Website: lowes
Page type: delivery-shipping
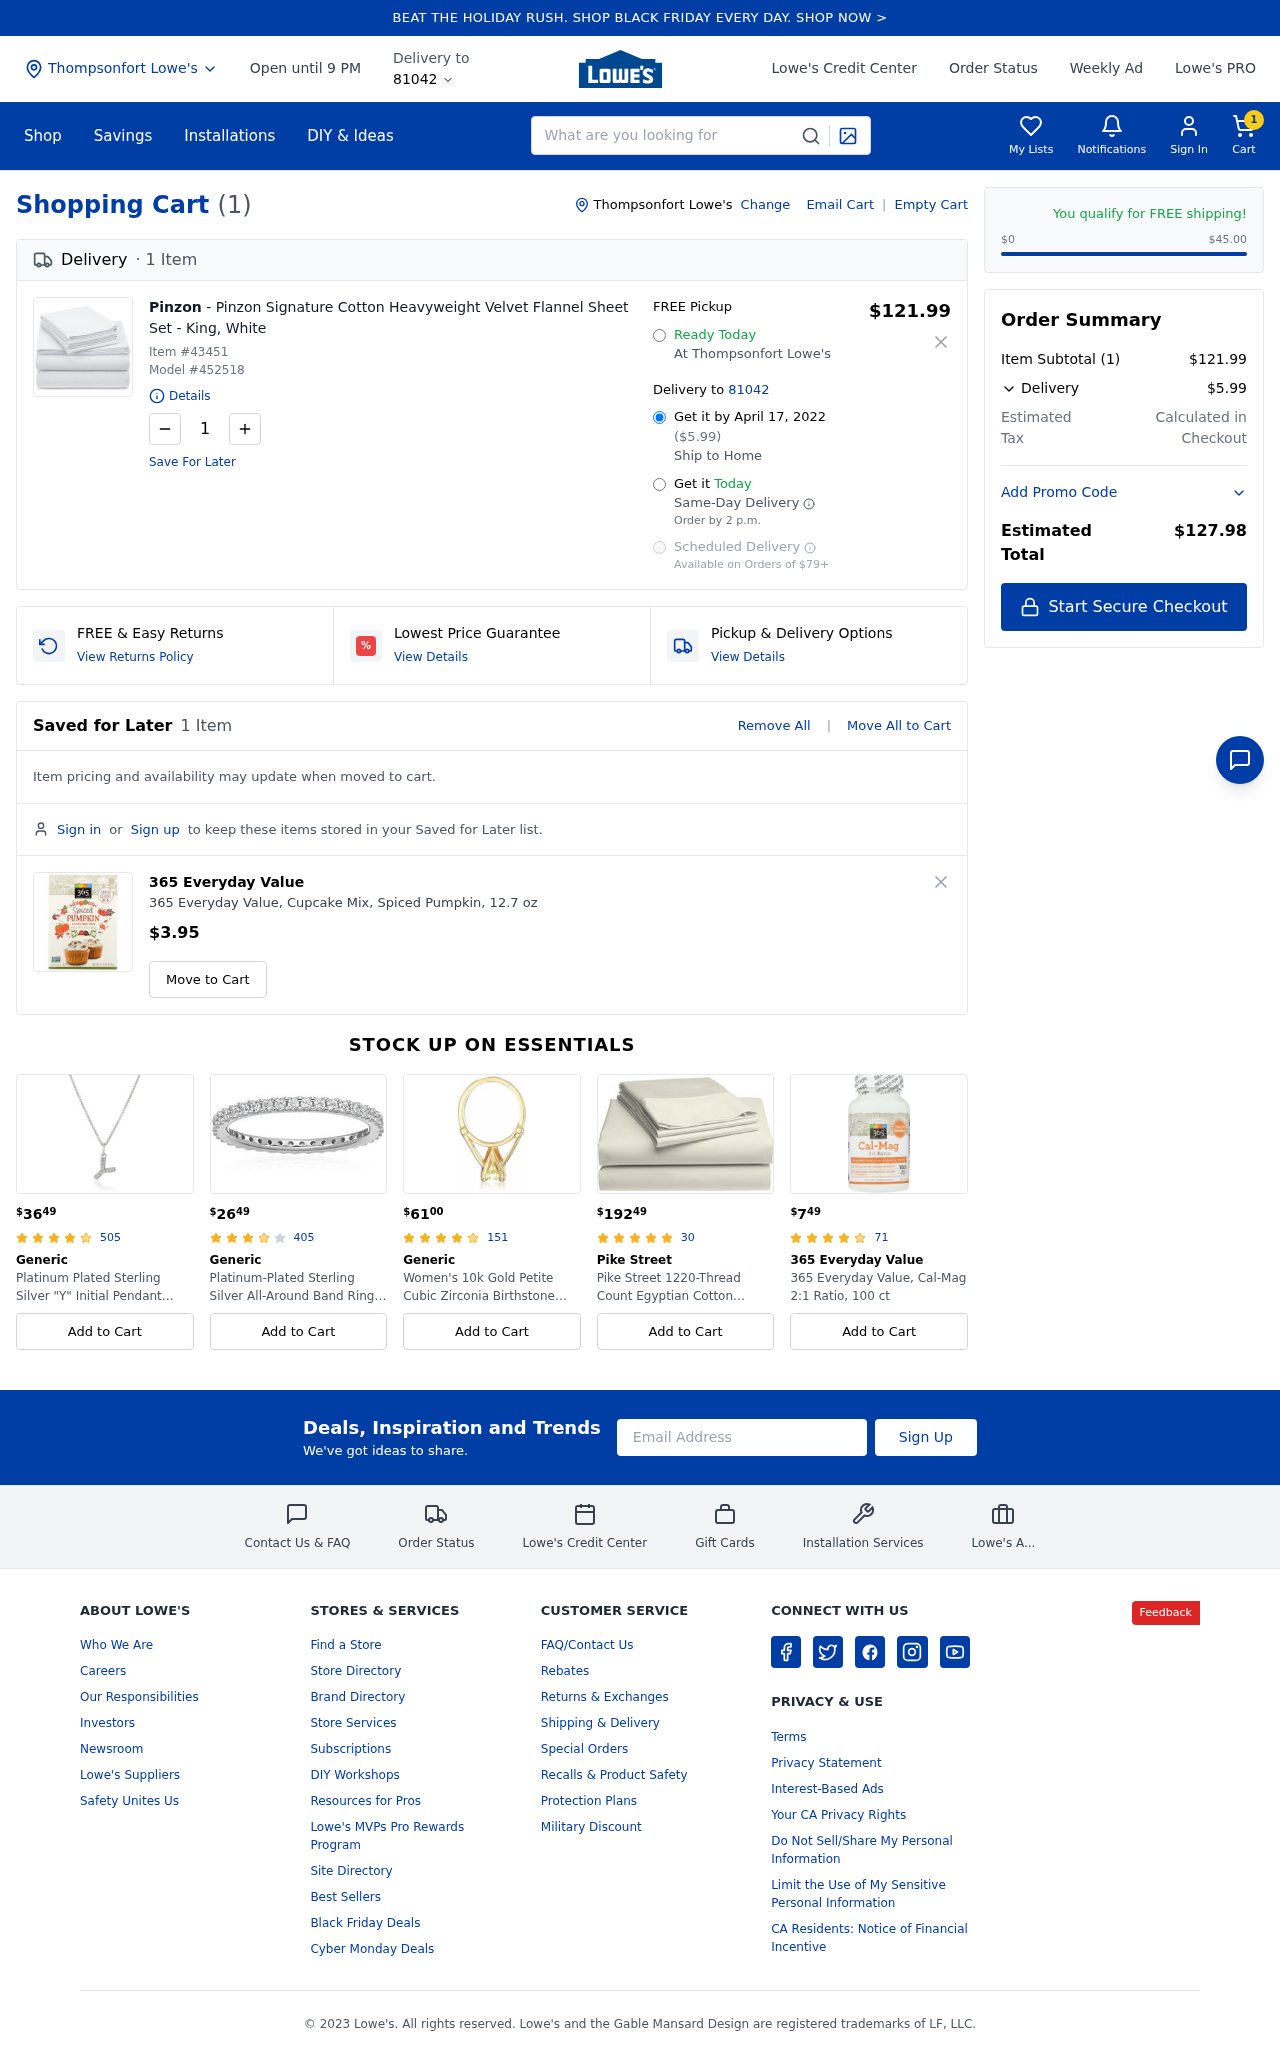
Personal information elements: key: PII_CITY
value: Thompsonfort
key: PII_EMAIL
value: joannmayo@gmail.com
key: PII_POSTCODE
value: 81042
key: PII_CITY2
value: Thompsonfort
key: PII_CITY3
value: Thompsonfort
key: PII_POSTCODE2
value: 81042
Product elements: key: PRODUCT1_BRAND
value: Pinzon
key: PRODUCT1_NAME
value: Pinzon Signature Cotton Heavyweight Velvet Flannel Sheet Set - King, White
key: PRODUCT1_PRICE
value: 121.99
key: PRODUCT1_QUANTITY
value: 1
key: PRODUCT2_BRAND
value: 365 Everyday Value
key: PRODUCT2_NAME
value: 365 Everyday Value, Cupcake Mix, Spiced Pumpkin, 12.7 oz
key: PRODUCT2_PRICE
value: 3.95
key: PRODUCT1_ITEM_NUMBER
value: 43451
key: PRODUCT1_MODEL_NUMBER
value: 452518
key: PRODUCT3_PRICE
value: $3649
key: PRODUCT3_NUM_RATINGS
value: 505
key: PRODUCT3_BRAND
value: Generic
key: PRODUCT3_NAME
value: Platinum Plated Sterling Silver "Y" Initial Pendant Necklace set with Swarovski Zirconia (.18 cttw)
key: PRODUCT4_PRICE
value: $2649
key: PRODUCT4_NUM_RATINGS
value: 405
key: PRODUCT4_BRAND
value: Generic
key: PRODUCT4_NAME
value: Platinum-Plated Sterling Silver All-Around Band Ring set with Round Swarovski Zirconia (1/2 cttw), S
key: PRODUCT5_PRICE
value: $6100
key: PRODUCT5_NUM_RATINGS
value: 151
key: PRODUCT5_BRAND
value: Generic
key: PRODUCT5_NAME
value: Women's 10k Gold Petite Cubic Zirconia Birthstone Ring Charm
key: PRODUCT6_PRICE
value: $19249
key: PRODUCT6_NUM_RATINGS
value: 30
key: PRODUCT6_BRAND
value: Pike Street
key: PRODUCT6_NAME
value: Pike Street 1220-Thread Count Egyptian Cotton Single-Ply Sateen King Sheet Set, Ivory
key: PRODUCT7_PRICE
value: $749
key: PRODUCT7_NUM_RATINGS
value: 71
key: PRODUCT7_BRAND
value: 365 Everyday Value
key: PRODUCT7_NAME
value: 365 Everyday Value, Cal-Mag 2:1 Ratio, 100 ct
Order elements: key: ORDER_NUM_ITEMS
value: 1
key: ORDER_DELIVERY_DATE
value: April 17, 2022
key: ORDER_SHIPPING_COST
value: $5.99
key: ORDER_SUBTOTAL
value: $121.99
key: ORDER_TOTAL
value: $127.98
Search elements: key: HEADER_SEARCH
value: What are you looking for